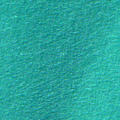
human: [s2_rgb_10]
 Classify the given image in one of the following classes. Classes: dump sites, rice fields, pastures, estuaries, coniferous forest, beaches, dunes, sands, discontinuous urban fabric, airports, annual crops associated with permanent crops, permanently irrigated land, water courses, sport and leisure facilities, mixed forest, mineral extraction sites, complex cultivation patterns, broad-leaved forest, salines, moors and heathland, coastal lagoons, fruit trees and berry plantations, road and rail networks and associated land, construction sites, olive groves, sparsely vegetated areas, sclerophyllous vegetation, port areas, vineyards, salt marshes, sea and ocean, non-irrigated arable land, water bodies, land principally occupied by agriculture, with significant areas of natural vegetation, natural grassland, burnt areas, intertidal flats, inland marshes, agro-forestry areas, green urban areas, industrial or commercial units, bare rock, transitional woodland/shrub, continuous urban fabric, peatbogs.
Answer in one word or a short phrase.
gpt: sea and ocean